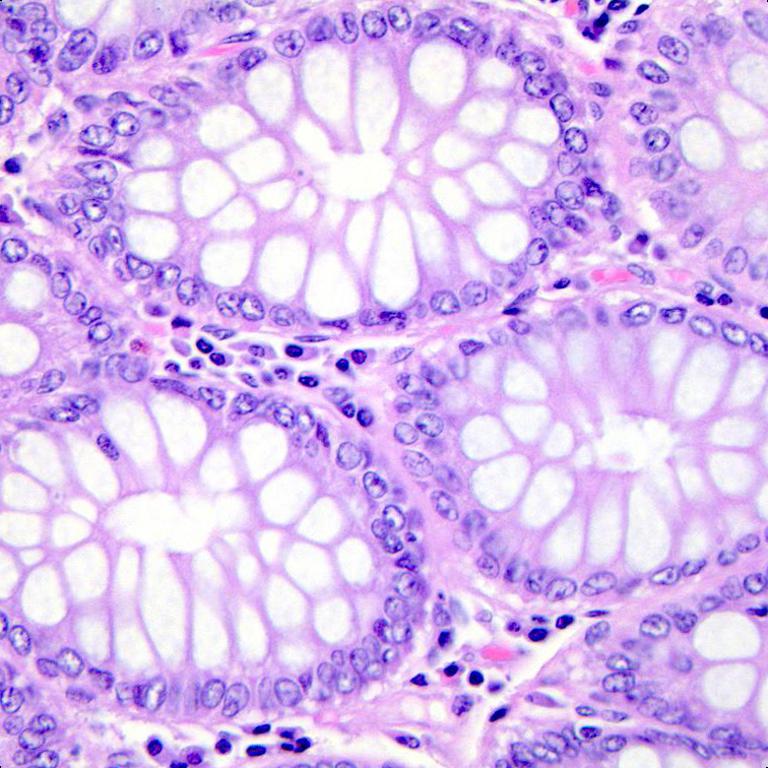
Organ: colon
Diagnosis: benign